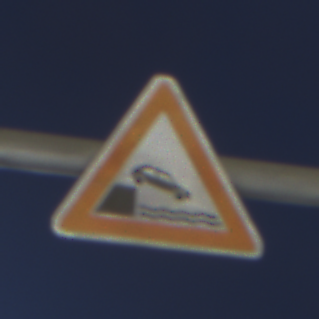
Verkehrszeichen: Ufer
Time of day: Night
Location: Outdoor (Urban)
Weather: PartlyCloudy
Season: NotSpecified
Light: Artificial